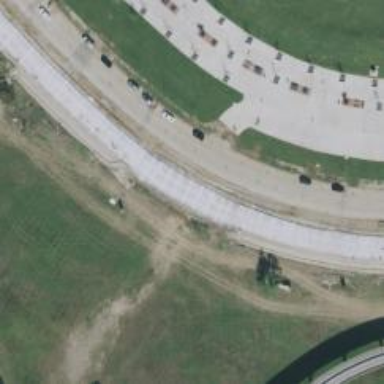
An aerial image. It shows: Secondary link road.